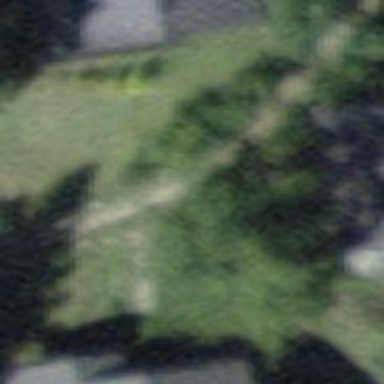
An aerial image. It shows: Path.